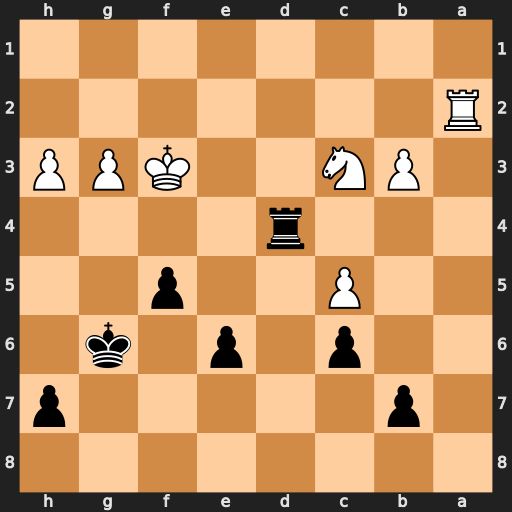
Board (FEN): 8/1p5p/2p1p1k1/2P2p2/3r4/1PN2KPP/R7/8
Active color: b
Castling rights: -
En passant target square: -
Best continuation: Rd3+ Kg2 Rxc3